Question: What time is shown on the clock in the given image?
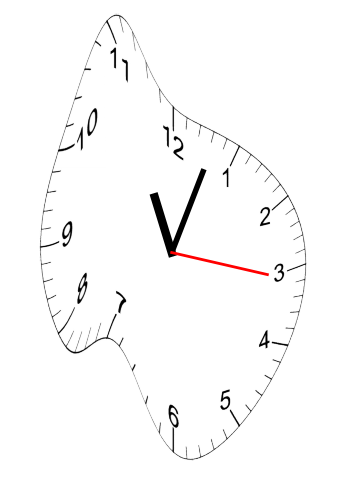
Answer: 11:03:16